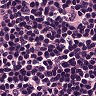
Metastatic tissue present: no